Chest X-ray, AP view. Patient: 25 years old, sex M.
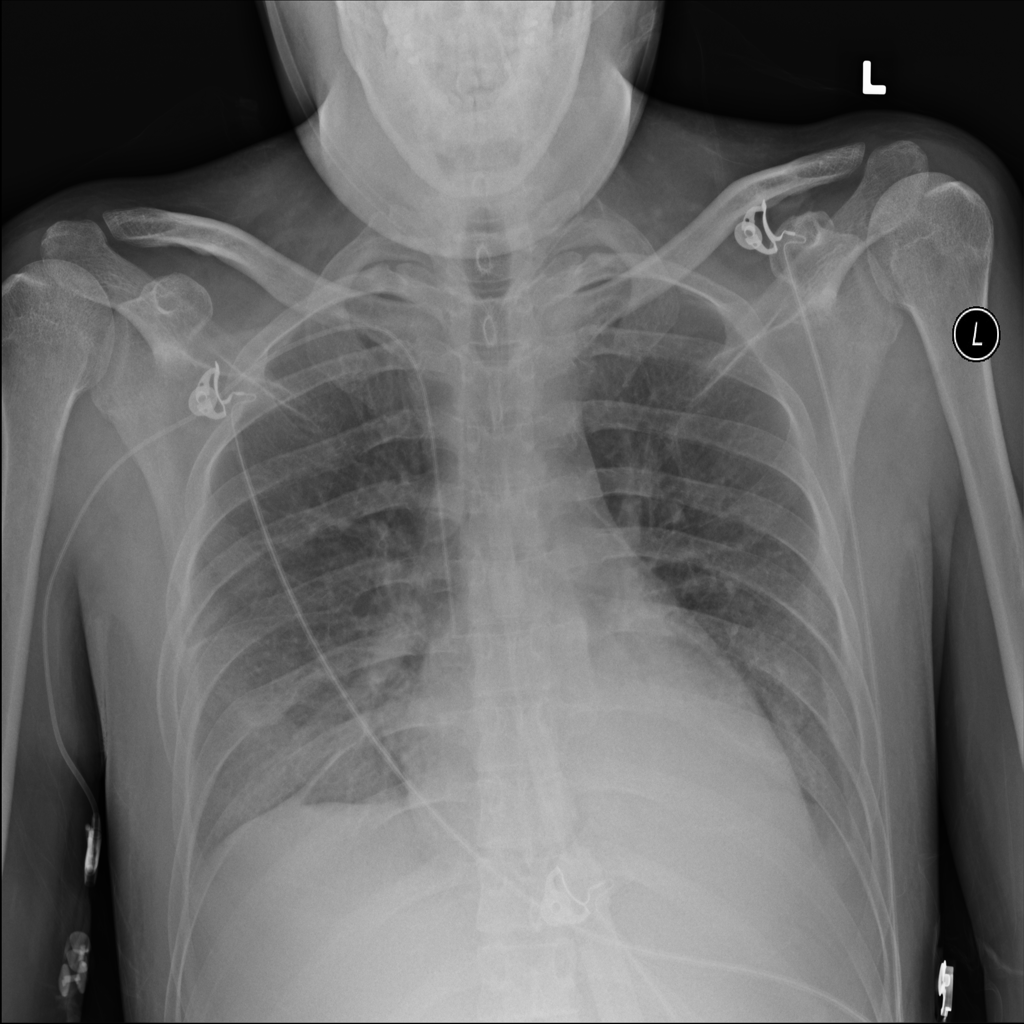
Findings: Effusion, Infiltration